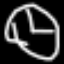
Label: clock